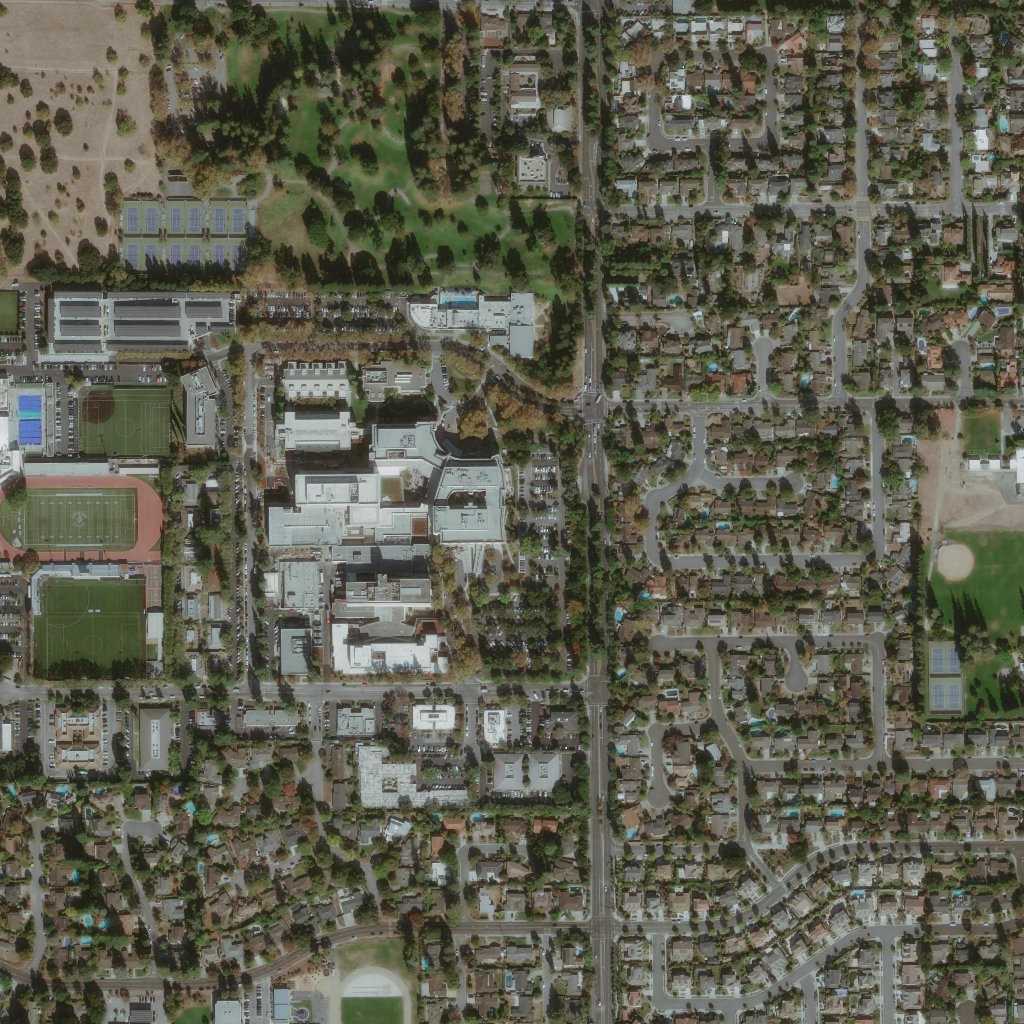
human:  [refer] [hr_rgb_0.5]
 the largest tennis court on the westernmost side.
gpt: <box>[[11, 19, 24, 26, 0]]</box>